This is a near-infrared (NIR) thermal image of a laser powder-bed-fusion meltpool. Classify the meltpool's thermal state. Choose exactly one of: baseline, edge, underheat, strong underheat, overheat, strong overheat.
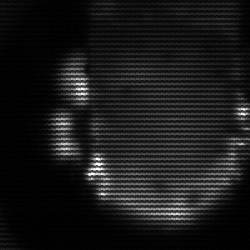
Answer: baseline